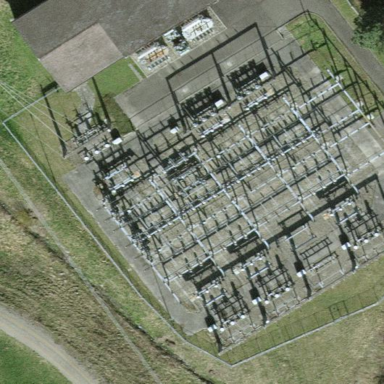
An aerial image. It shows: Transmission-level power substation.